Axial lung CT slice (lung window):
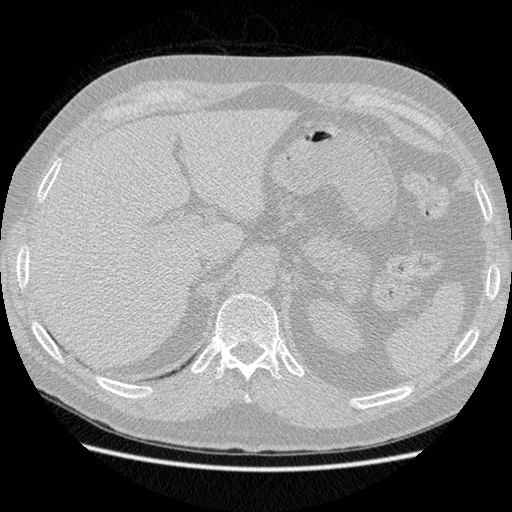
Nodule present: no